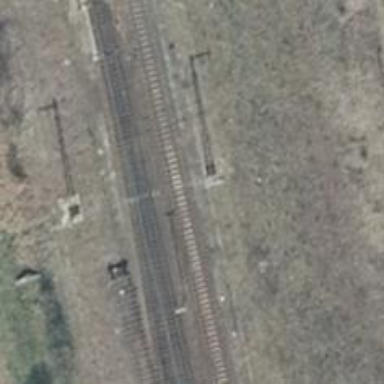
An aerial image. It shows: Railway signal.